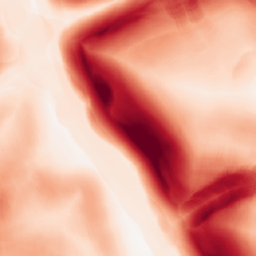
Category: morphological
Decomposition family: morphological_gradient
Decomposition parameters: size: 15
shape: disk
Upsampling method: nearest
Upsampling parameters: scale: 2
Upsampling scale: 2